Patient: sex M, age 65
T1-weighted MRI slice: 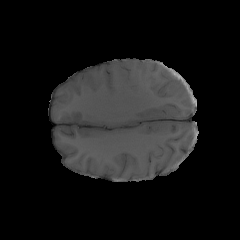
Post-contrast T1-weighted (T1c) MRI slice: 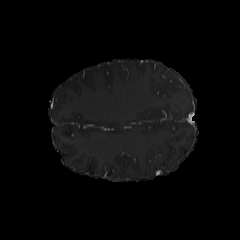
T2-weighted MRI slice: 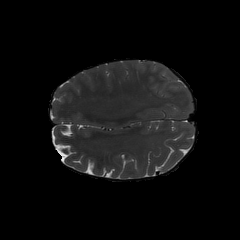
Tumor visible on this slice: no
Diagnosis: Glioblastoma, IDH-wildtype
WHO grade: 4